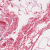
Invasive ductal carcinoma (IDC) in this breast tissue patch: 0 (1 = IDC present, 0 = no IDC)